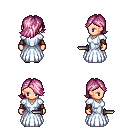
a pixel art fantasy rpg character, female body template, human, light skin, underdress, magenta pants, pink swoop hairstyle, cloth bracers, brown slippers, dagger, four views (front, back, left, right), 2x2 character sprite sheet, small pixel art, hard edges, no anti-aliasing